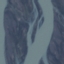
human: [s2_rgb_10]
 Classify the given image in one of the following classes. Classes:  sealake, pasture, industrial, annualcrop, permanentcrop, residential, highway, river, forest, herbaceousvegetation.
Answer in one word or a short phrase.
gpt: River